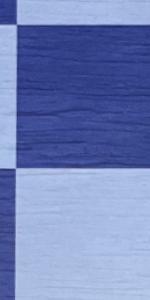
Label: Empty